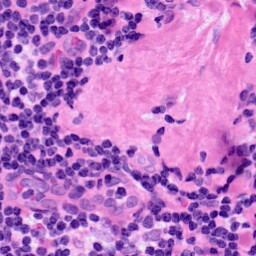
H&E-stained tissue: LymphNode